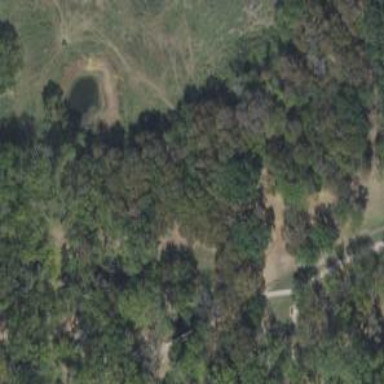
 providing leisure for disc golf enthusiasts."